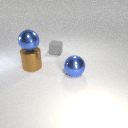
large blue metal sphere above large brown metal cylinder